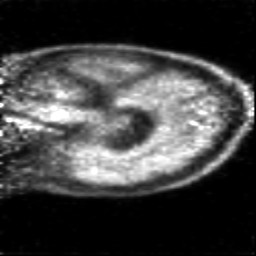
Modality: PET
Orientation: sagittal
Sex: female
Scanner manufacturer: siemens